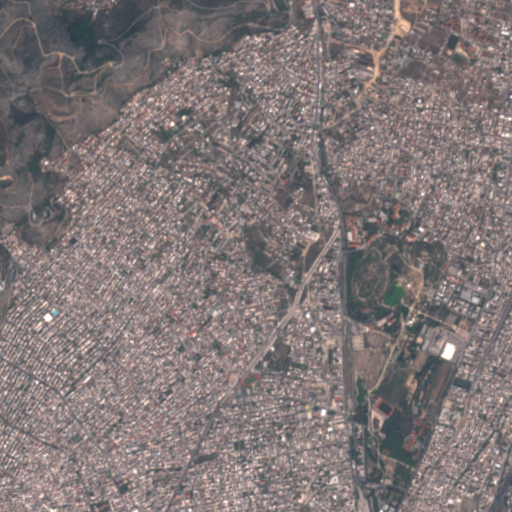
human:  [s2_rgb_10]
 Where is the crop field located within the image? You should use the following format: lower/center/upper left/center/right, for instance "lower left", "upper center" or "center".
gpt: The crop field is located in the right of the image.
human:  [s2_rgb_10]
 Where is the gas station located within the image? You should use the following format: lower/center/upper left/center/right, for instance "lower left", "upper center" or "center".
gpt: The gas station is located in the lower right of the image.
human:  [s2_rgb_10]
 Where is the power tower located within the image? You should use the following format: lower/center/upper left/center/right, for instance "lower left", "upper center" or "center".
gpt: The power tower is located in the right of the image.
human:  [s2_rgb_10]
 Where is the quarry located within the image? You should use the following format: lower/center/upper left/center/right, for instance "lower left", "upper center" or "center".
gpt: The quarry is located in the upper left of the image.
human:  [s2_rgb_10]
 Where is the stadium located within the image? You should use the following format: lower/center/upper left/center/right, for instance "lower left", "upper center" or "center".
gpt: The stadium is located in the lower right of the image.
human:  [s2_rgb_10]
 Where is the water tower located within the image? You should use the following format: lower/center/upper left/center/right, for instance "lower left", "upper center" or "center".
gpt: The water tower is located in the upper left of the image.
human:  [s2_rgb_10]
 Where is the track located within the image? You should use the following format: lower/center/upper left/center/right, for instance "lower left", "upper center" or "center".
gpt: There is no track in the image.